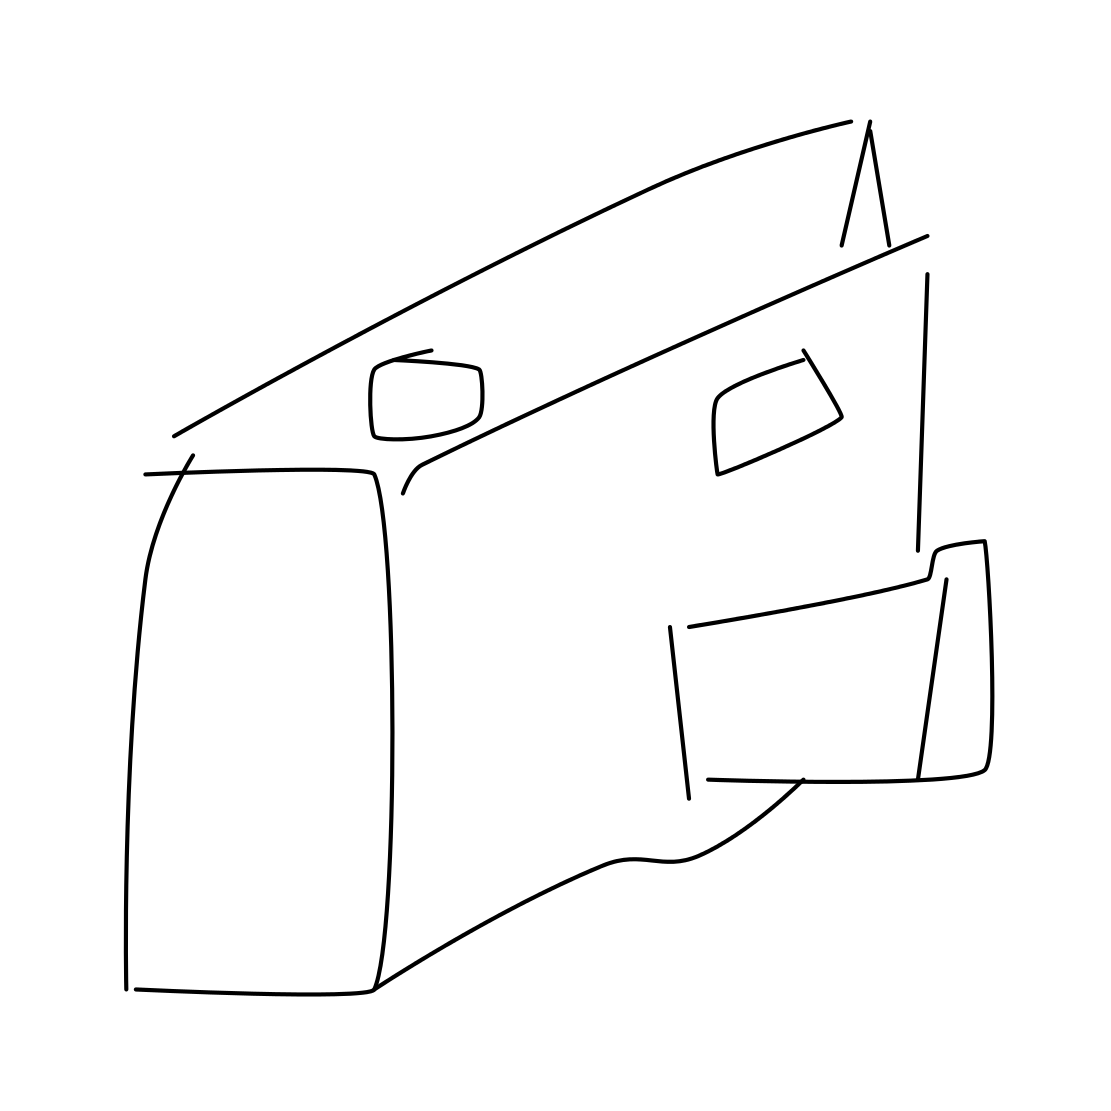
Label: camera